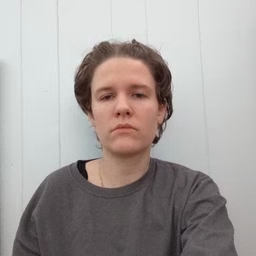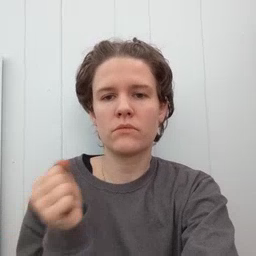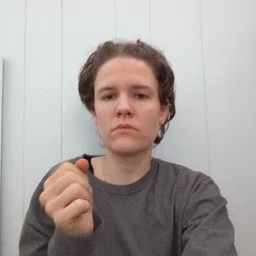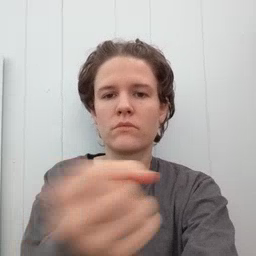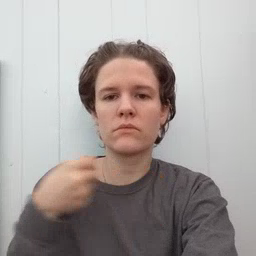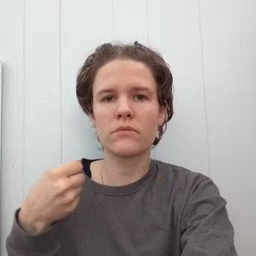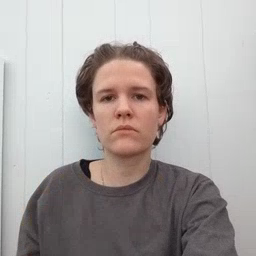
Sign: refrigerator